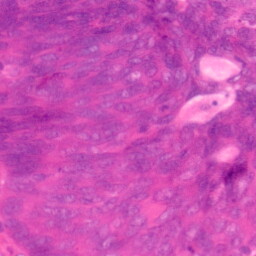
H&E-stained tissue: Colon